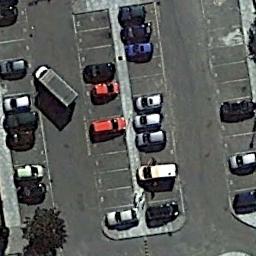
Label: parking_lot